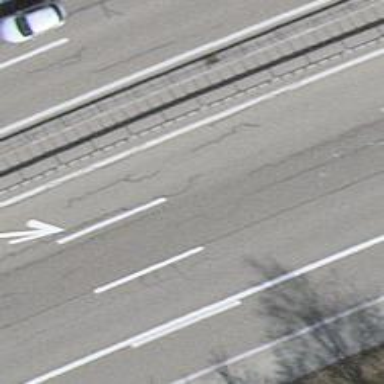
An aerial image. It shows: Asphalt motorway.